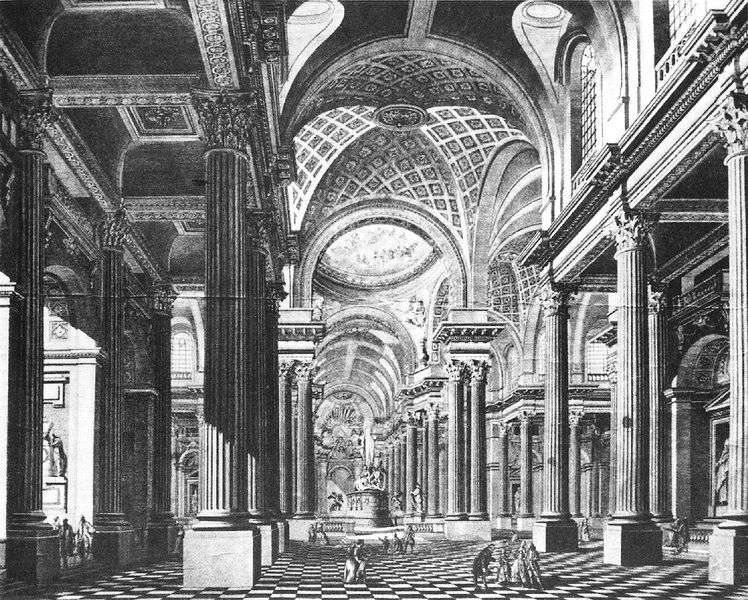
Titel: Madelaine-Kirche, Innenansicht nach Contant d’Ivry
Künstler: Wienand von Steeg
Schlagwörter: menschen, fenster, grau, marmor, säulen, schachbrettmuster, architektur, kirche, decke, halle, foto, gewölbe, druck, stich, kathedrale, mittelschiff, basilika, gewaltig, nichts, feld ist leer, sehe nix